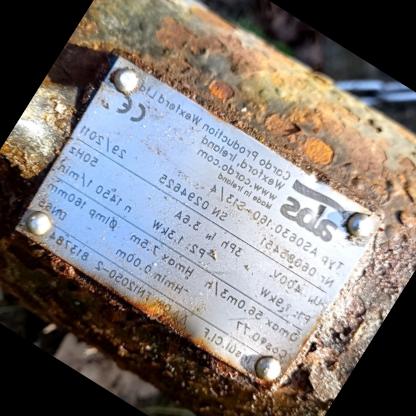
Klasa: tabliczka-znamionowa